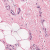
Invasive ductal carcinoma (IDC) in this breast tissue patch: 0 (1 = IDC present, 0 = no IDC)